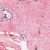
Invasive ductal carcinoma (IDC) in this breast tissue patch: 0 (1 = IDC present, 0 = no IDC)